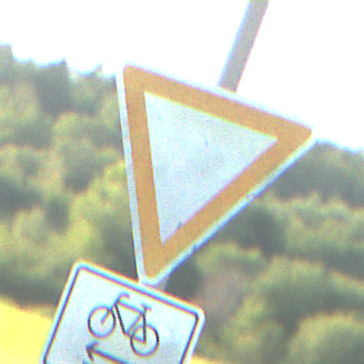
Verkehrszeichen: VorfahrtGewaehren
Zusatzzeichen unten: RichtungsangabeDurchPfeile9
Umgebung: Outdoor, Nature
Tageszeit: MorningAfternoon
Wetter: PartlyCloudy
Licht: Natural
Jahreszeit: NotSpecified
Kontrast: HighContrast